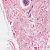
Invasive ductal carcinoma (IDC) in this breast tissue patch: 0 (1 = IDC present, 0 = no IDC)